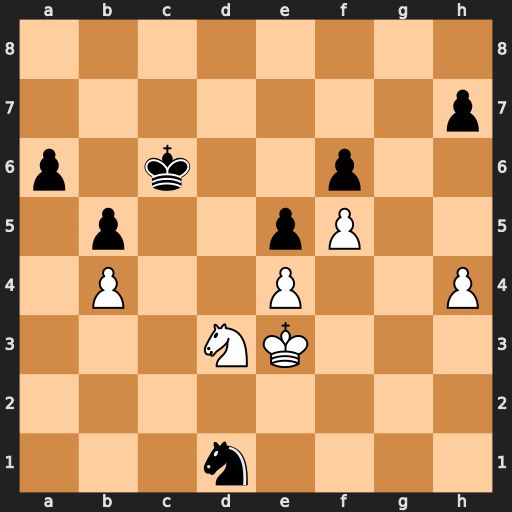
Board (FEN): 8/7p/p1k2p2/1p2pP2/1P2P2P/3NK3/8/3n4
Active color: w
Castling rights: -
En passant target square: -
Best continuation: Kd2 Ne3 Kxe3